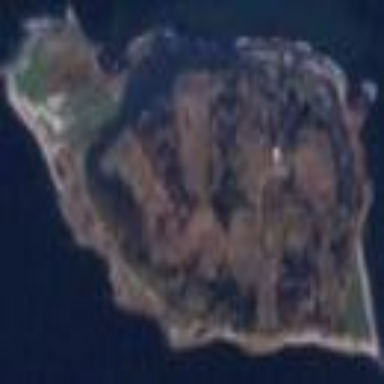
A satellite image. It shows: Island with grassy terrain located along the coastline.